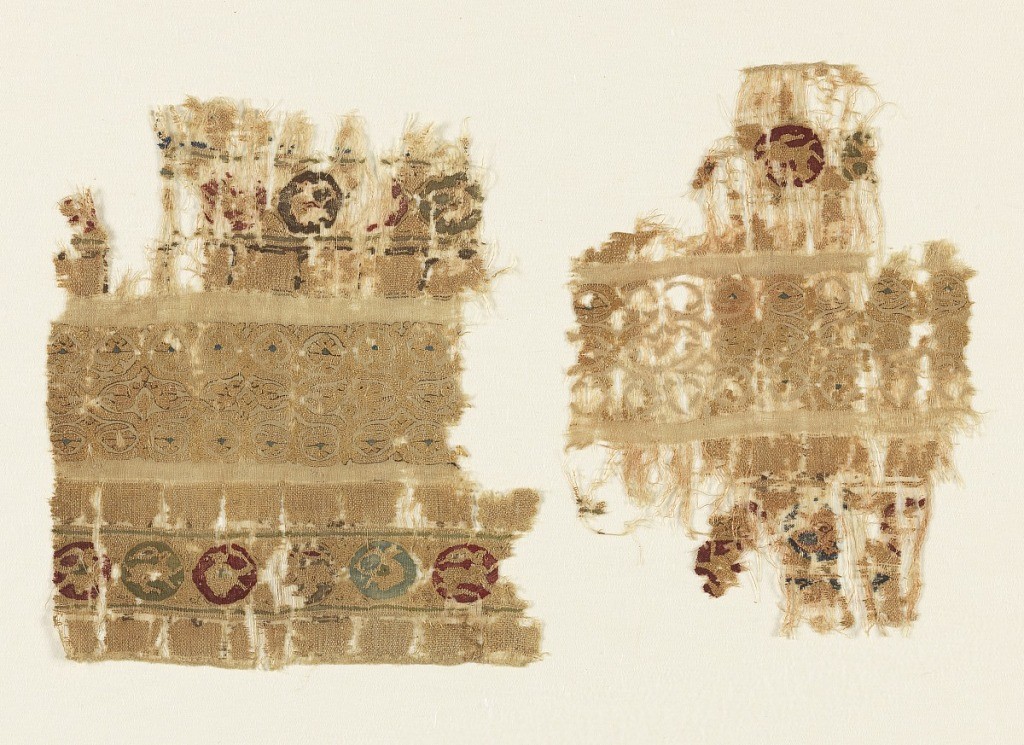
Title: Tiraz fragment
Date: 10th–12th century
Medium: linen, silk Technique: plain weave, slit tapestry with eccentric weft, doublesided
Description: Tiraz fragment of natural linen with three tapestry bands. Two outer bands have a repeat of medallions containing alternately a bird and a rabbit; above and below is Islamic inscription. The central band has a repeating ogee shape with scrolls containing two confronted birds.